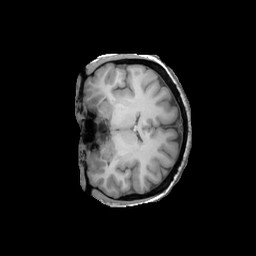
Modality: T1w
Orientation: coronal
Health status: ill
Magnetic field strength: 3 T